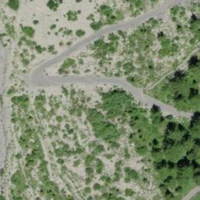
EUNIS habitat code: 23
Species observed at this site:
Gonepteryx rhamni
Mutilla europaea